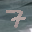
Label: 7